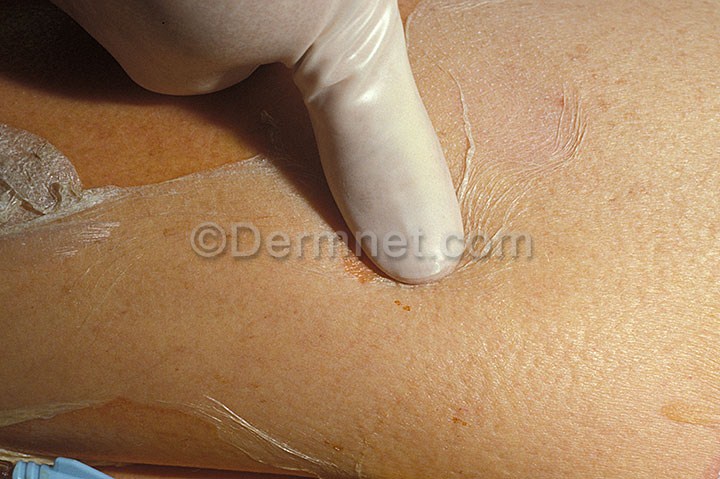
Disease: Vasculitis Photos